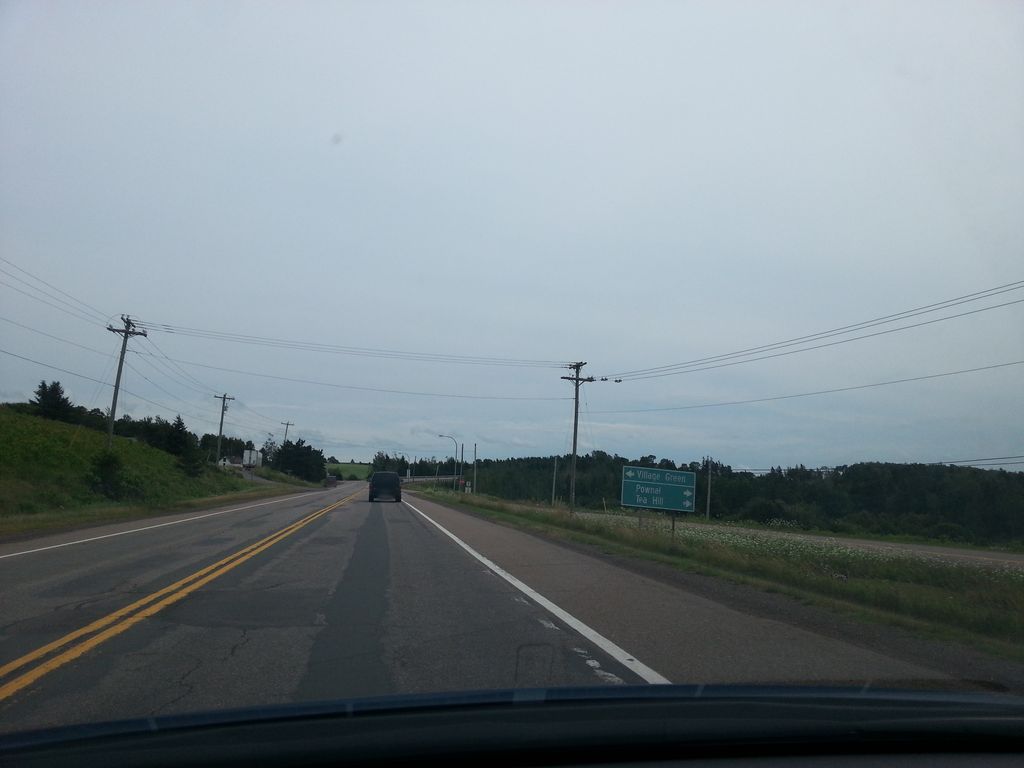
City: charlottetown